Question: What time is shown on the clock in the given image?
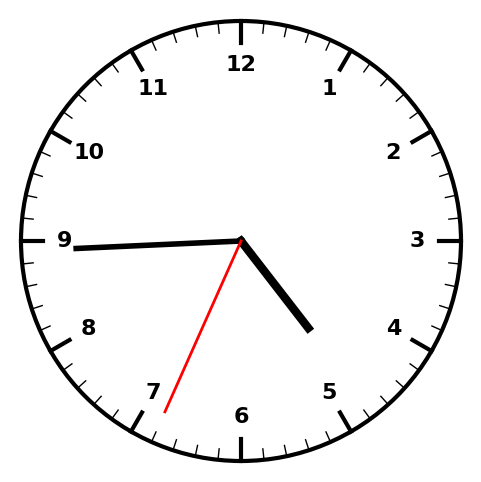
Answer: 04:44:34